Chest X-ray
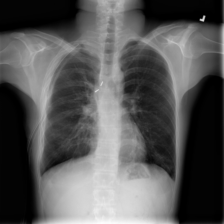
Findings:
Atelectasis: negative
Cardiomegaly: negative
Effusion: negative
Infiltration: negative
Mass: negative
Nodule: negative
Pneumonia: negative
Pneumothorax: negative
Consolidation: negative
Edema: negative
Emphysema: negative
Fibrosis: negative
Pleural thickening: negative
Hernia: negative